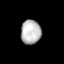
Tissue: lung
Cell type: Epithelial cells
Senescence score: 0.173
Nuclear area (px): 471
Mean DAPI intensity: 186.955